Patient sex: M
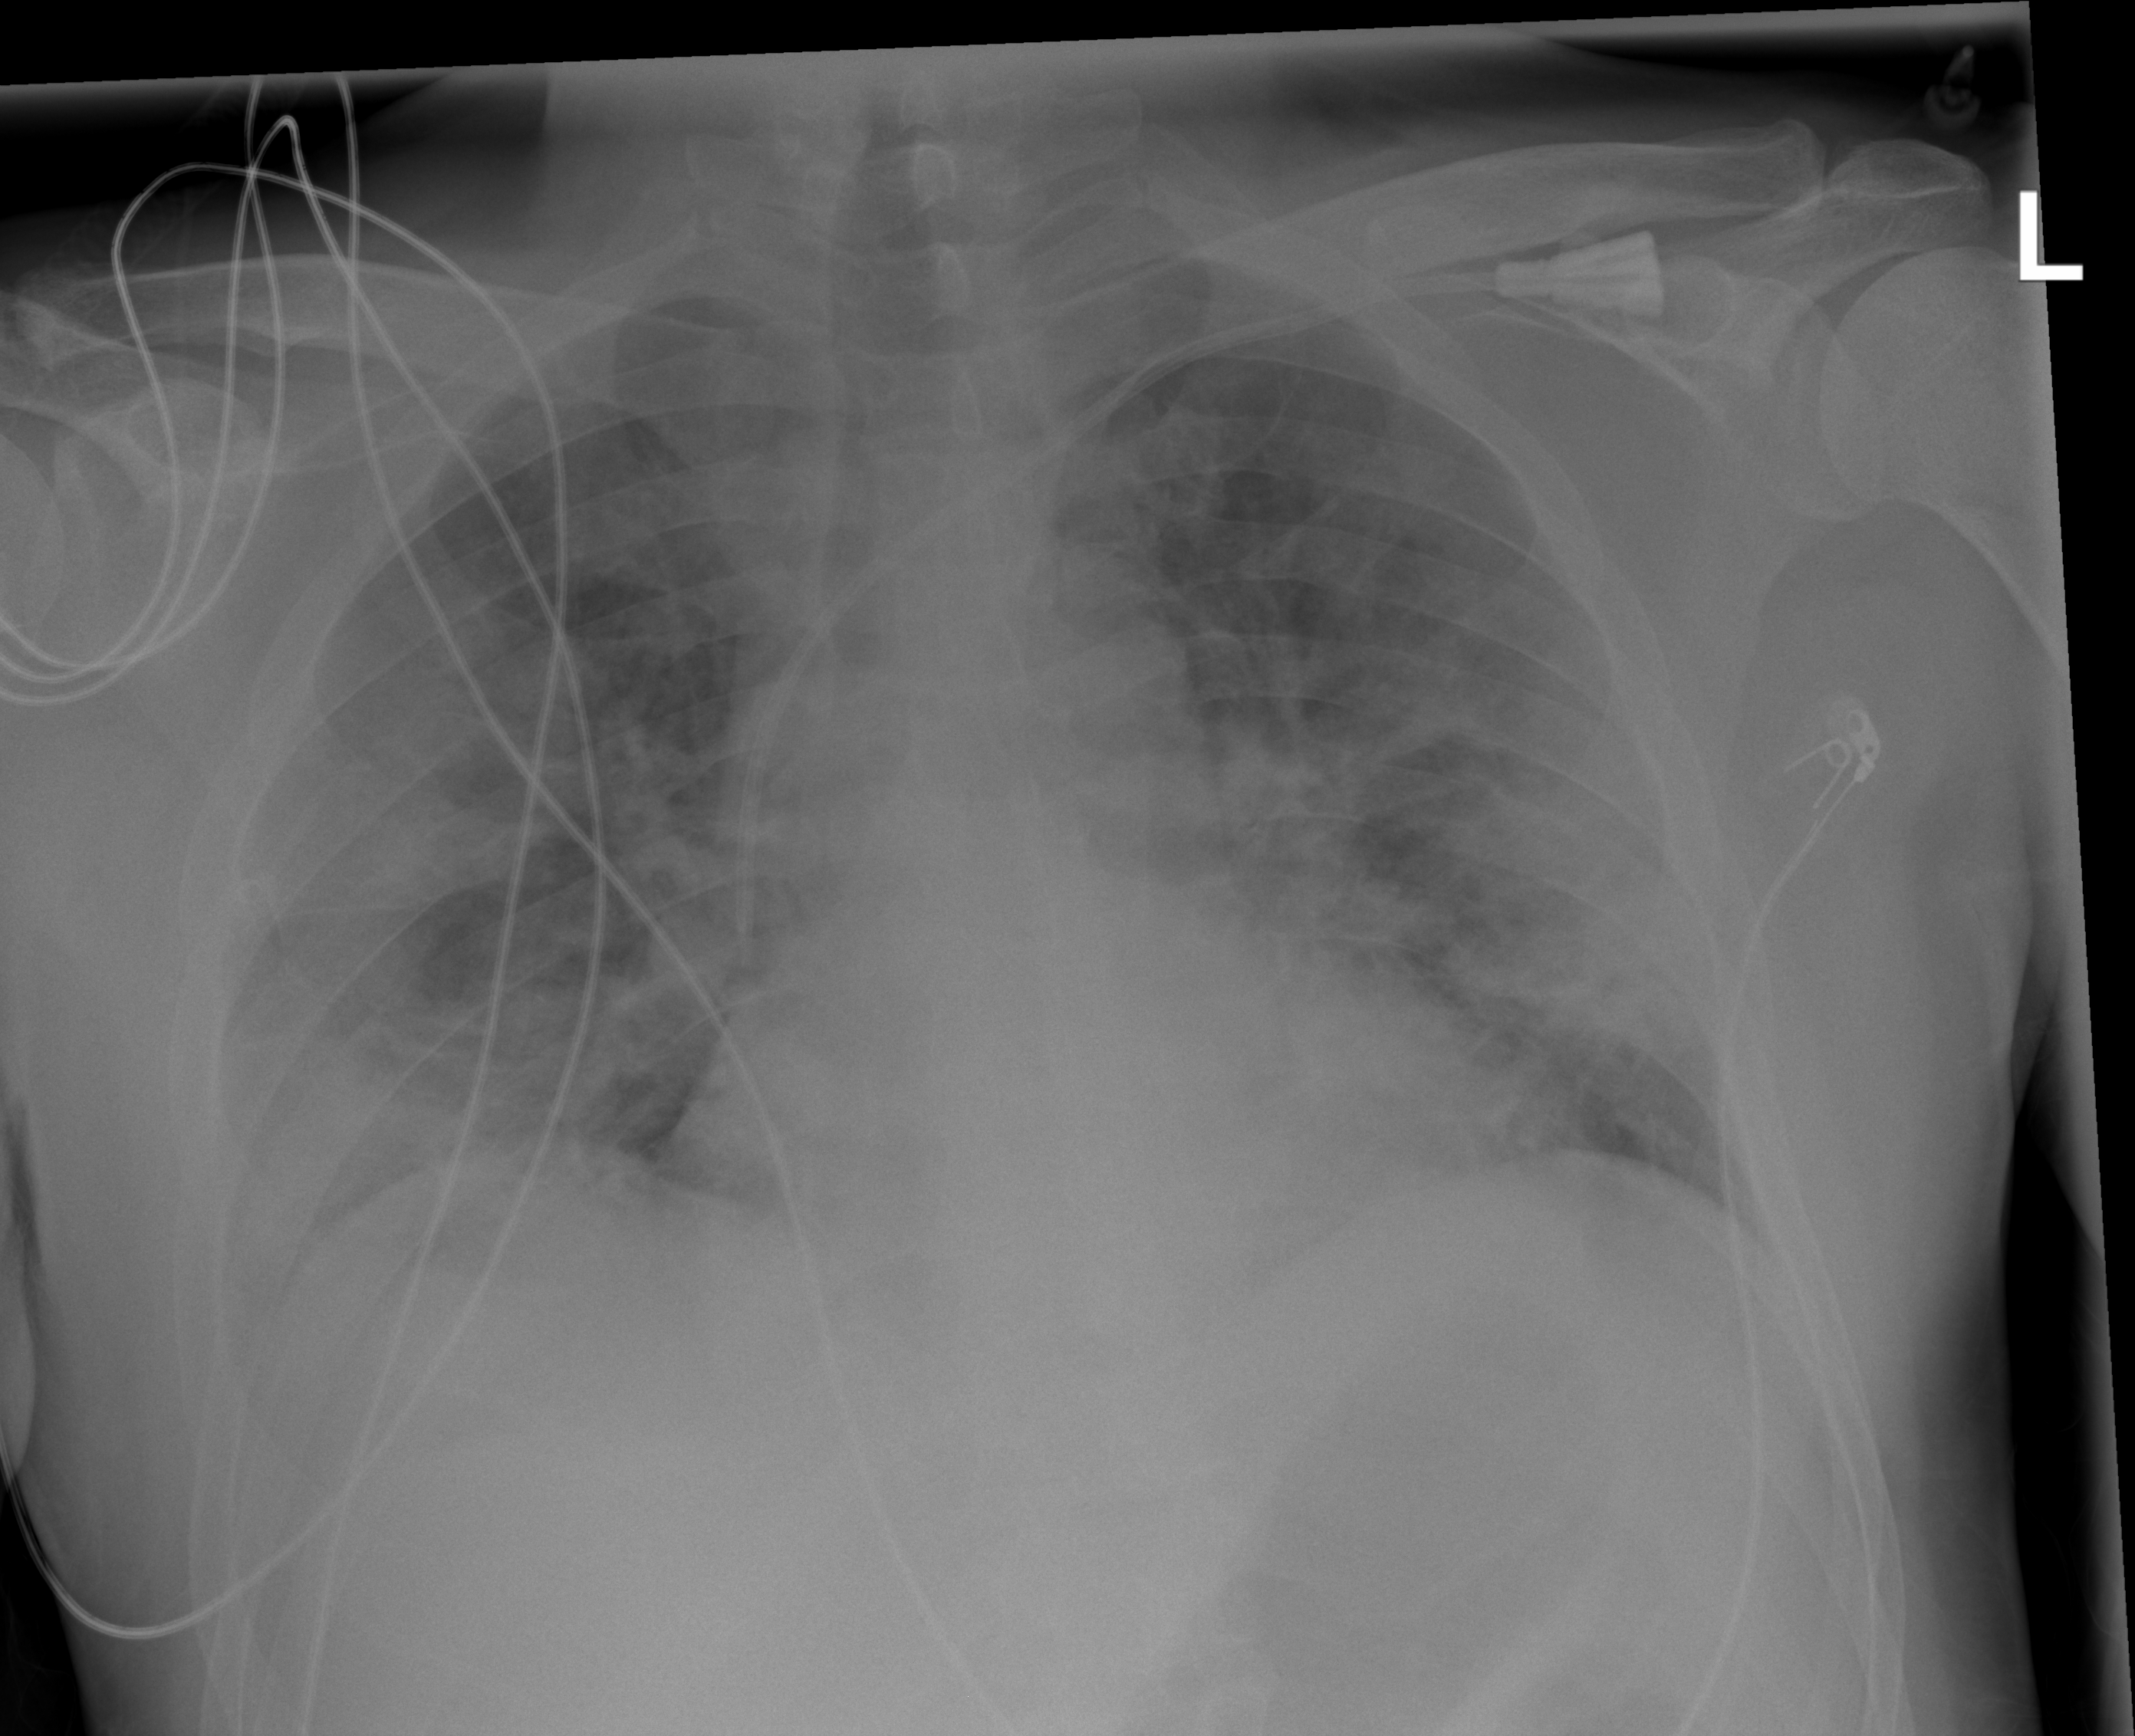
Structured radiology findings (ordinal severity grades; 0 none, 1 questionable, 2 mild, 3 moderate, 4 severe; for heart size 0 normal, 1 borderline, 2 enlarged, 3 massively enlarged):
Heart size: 2
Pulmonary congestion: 2
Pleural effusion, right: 2
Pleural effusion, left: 2
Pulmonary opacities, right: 3
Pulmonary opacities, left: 3
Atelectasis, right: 3
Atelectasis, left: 3